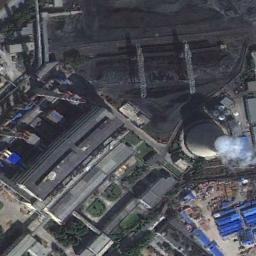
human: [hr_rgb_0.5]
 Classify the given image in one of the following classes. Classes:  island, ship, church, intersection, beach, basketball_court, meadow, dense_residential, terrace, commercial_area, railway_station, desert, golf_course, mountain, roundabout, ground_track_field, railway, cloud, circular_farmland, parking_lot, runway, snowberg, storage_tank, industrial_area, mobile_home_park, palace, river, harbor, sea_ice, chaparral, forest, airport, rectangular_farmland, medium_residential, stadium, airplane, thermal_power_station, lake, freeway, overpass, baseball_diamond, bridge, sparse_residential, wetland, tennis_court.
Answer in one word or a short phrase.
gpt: thermal_power_station